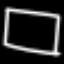
Label: square